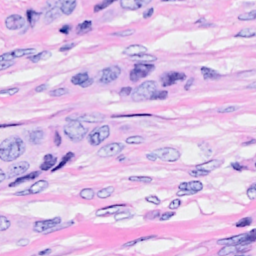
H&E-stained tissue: Breast